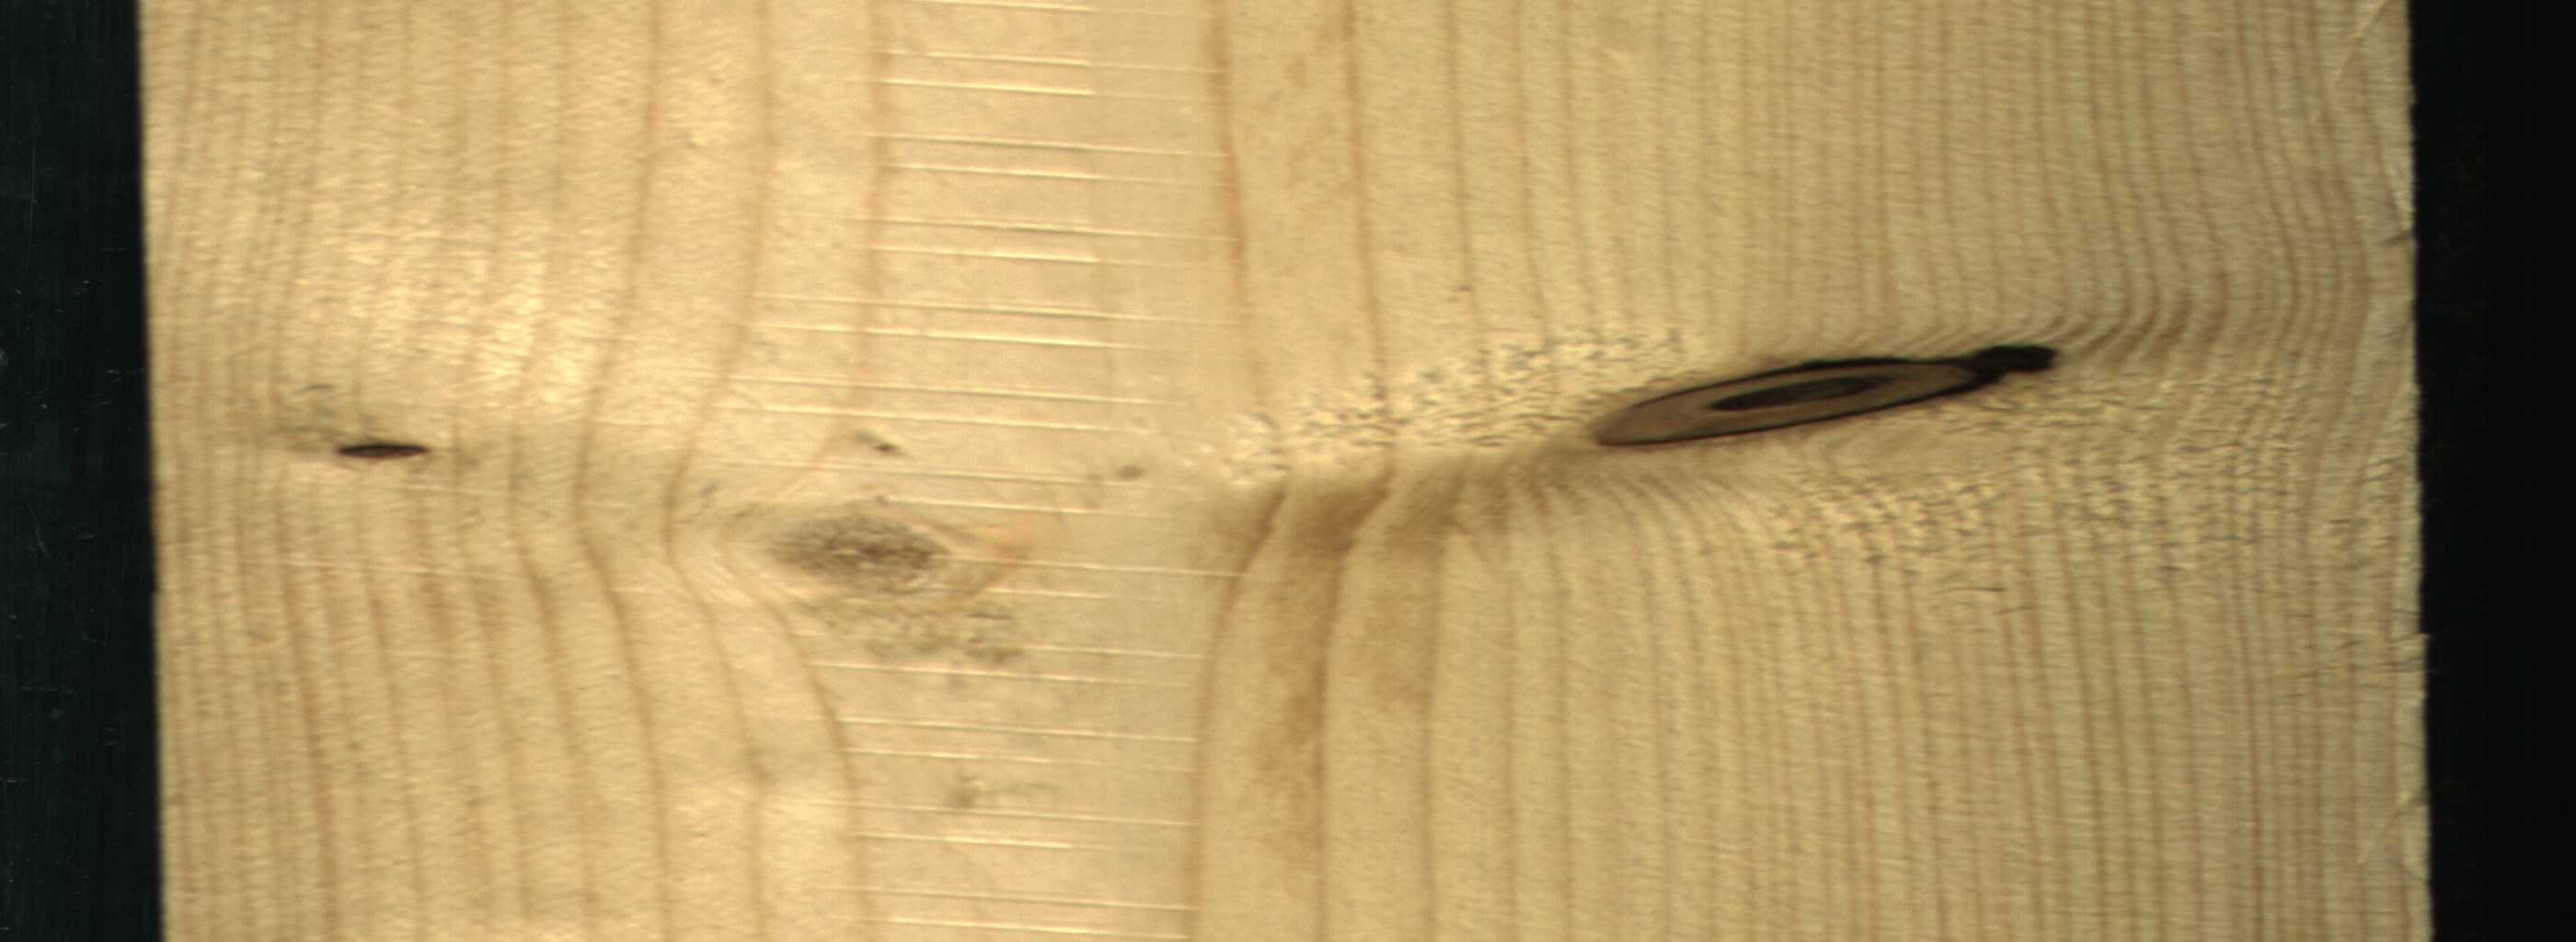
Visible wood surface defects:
Dead_Knot
Dead_Knot
Live_Knot